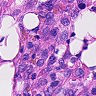
Metastatic tissue present: no